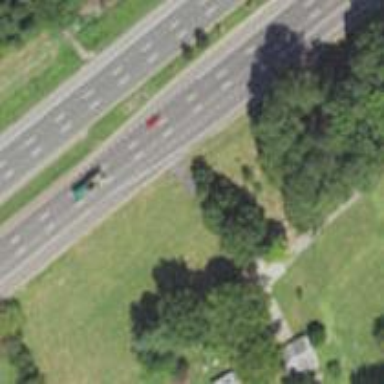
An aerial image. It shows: Trunk highway.